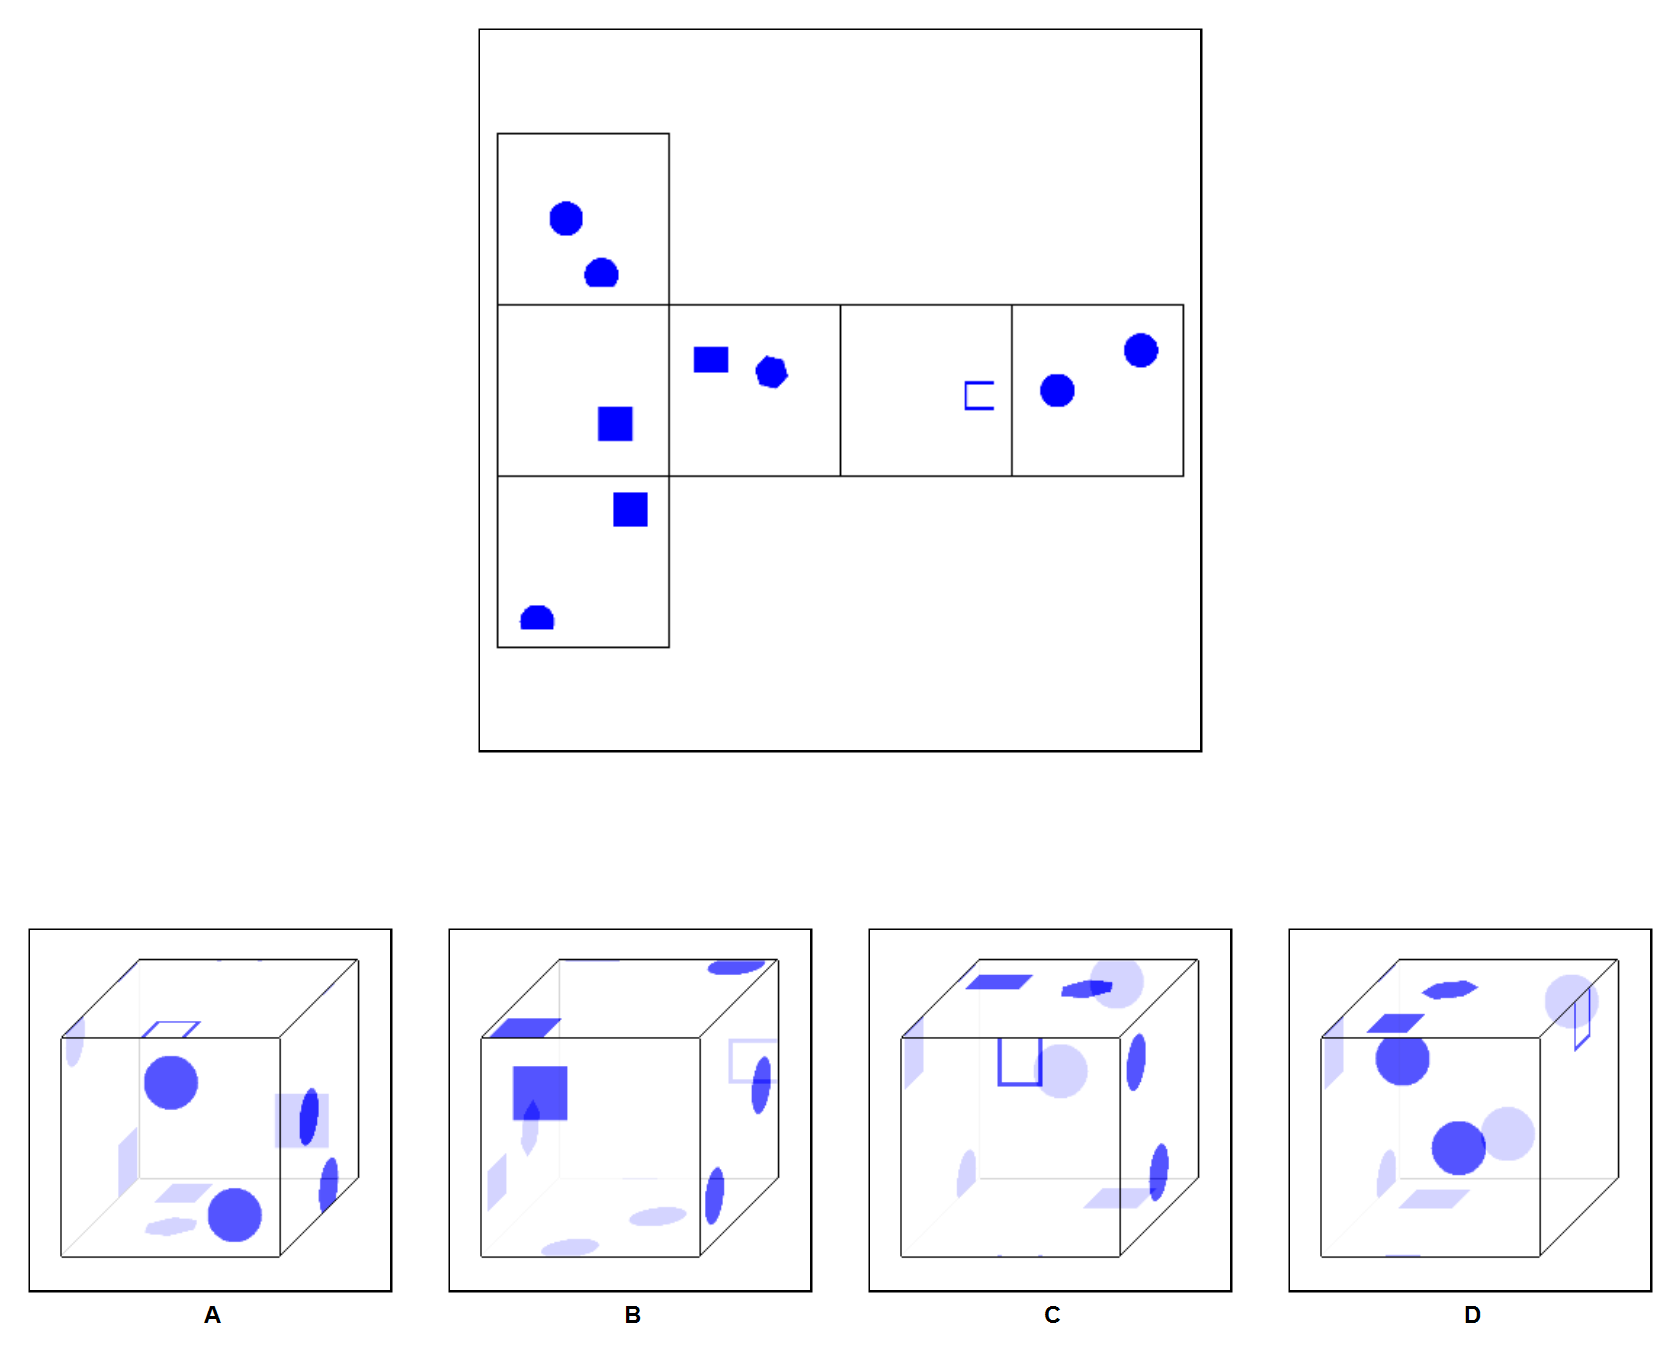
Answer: B